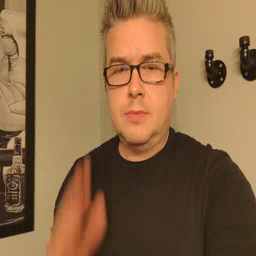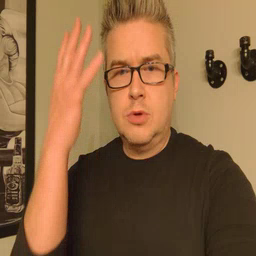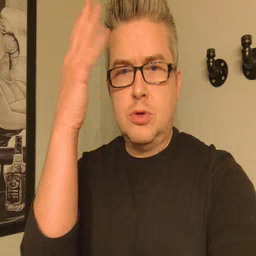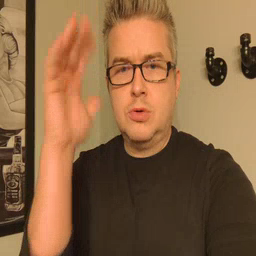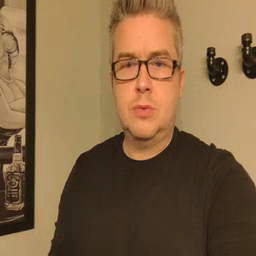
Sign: tree